Question: I update a record at parse.com through its REST API. The problem is that as soon as I start using russian characters in the request, I get an error - invalid utf-8 string was provided. Here is the examples of successful and invalid curl requests. The differences are marked by red circles.

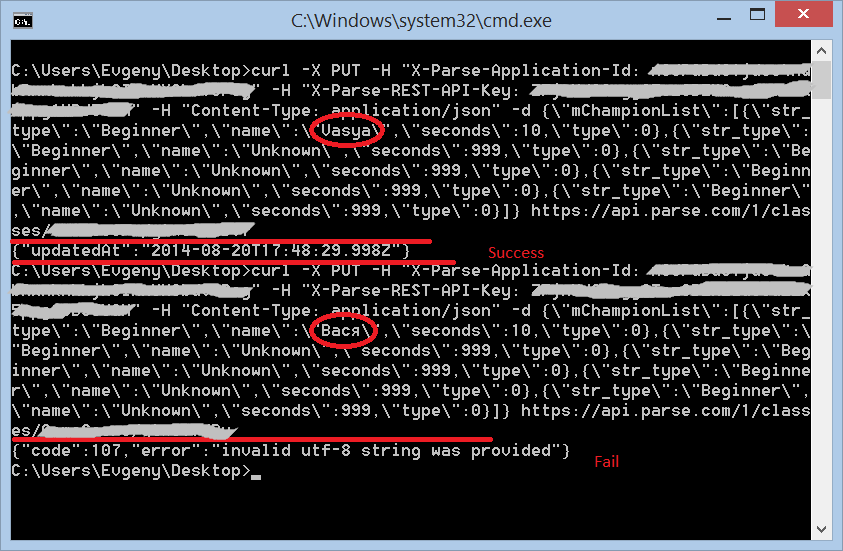
Answer: if you are going to use non-utf8 char sets then just state that in your headers when you POST.
'''
"Content-Type: application/json; charset=UTF-8
'''
replace above with suitable container for your particular charset.
The above makes your http client a good citizen that signals correctly the Mimetype/charset of the bits inclosed in the POST.
Then, on their end, in their backend, parse/mongoDB would also need to provide for variety of encodings/ charsets. IMO - parse would have this covered and would not require just UTF-8.
but , u may want to investigate that last point in the docs.